Interaction volume radius: 5 \u00c5
Interaction volume height: 15 \u00c5
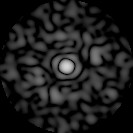
Disorder parameter: 0.8176